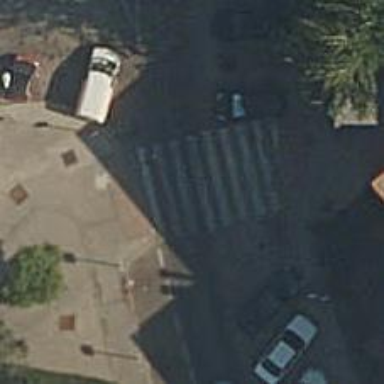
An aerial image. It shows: Uncontrolled crossing on the road.